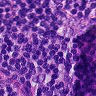
Metastatic tissue present: yes